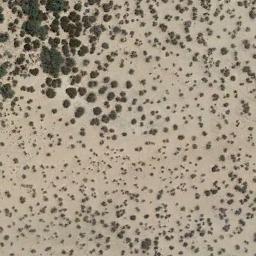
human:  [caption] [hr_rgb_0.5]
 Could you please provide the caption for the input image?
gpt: A lot of smaller chaparrals and larger green chaparrals grow in the desert .

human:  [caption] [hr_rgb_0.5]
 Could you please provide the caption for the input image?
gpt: There are several trees and some weeds in this desert .

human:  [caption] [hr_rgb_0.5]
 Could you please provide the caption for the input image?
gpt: Chaparral is scattered in the sand from dense to sparse .

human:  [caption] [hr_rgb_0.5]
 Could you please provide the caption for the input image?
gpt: There are many bushes make up the chaparral on the desert .

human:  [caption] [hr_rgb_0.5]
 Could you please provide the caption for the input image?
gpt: The chaparral is dense in the upper left .